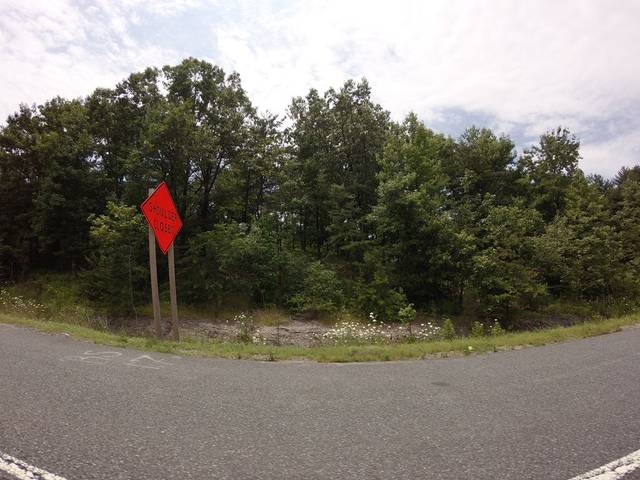
Region: United States
Coordinates: 39.368, -76.511